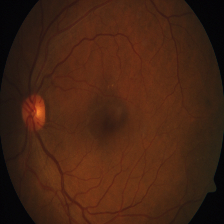
Diabetic retinopathy grade: Severe